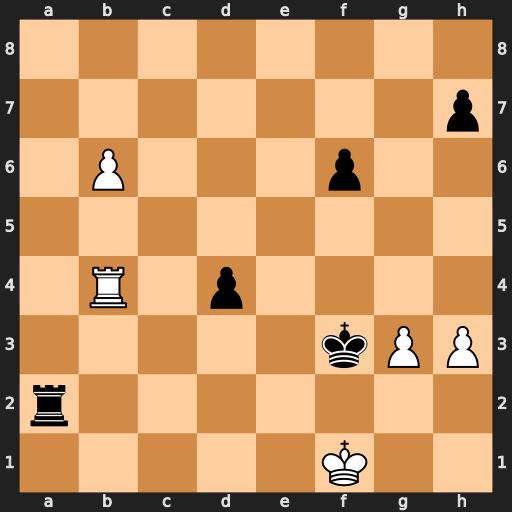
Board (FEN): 8/7p/1P3p2/8/1R1p4/5kPP/r7/5K2
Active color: w
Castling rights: -
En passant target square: -
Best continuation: Rb3+ d3 Rxd3+ Ke4 Rb3